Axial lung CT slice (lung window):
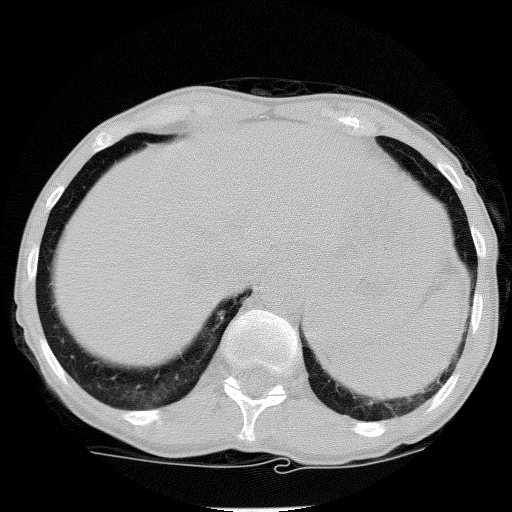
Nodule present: no